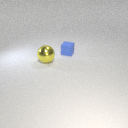
large yellow metal sphere in front of small blue rubber cube